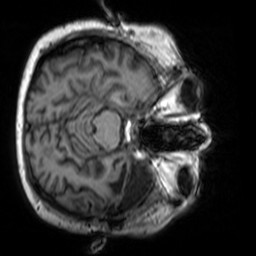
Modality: T1w
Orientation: axial
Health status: ill
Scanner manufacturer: siemens
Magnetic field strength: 3 T
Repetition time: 1.7 s
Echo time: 0.00239 s